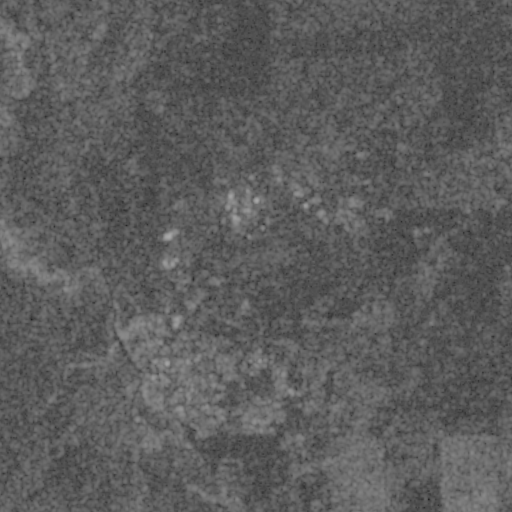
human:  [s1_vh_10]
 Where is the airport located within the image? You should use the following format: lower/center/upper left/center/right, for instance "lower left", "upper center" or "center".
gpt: The airport is located in the upper right of the image.
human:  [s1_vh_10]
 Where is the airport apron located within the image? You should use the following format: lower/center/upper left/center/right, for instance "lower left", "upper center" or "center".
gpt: The airport apron is located in the upper right of the image.
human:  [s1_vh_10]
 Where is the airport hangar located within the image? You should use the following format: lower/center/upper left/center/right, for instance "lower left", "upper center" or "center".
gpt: The airport hangar is located in the upper right of the image.
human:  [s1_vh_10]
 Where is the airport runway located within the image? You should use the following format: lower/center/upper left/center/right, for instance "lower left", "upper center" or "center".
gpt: The airport runway is located in the upper right of the image.
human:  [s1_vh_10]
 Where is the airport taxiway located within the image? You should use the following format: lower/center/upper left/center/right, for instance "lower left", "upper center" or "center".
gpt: The airport taxiway is located in the upper right of the image.
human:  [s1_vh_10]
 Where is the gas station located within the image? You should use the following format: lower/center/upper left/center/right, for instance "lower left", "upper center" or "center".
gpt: The gas station is located in the center of the image.
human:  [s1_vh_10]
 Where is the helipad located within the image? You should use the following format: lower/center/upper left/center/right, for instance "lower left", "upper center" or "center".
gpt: The helipad is located in the lower center of the image.
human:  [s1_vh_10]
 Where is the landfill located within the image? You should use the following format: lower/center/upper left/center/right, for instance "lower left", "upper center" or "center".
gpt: The landfill is located in the center left of the image.
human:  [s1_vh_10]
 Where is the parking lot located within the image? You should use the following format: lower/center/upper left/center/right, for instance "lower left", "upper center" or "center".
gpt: The parking lot is located in the lower left of the image.
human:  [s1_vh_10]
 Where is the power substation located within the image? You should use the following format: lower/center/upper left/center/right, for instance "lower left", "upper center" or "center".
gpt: The power substation is located in the center right of the image.
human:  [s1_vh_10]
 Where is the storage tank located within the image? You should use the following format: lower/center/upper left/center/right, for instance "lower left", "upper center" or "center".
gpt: The storage tank is located in the center of the image.
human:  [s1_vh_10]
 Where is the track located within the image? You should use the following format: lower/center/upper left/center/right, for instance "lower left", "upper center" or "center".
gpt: The track is located in the lower center of the image.
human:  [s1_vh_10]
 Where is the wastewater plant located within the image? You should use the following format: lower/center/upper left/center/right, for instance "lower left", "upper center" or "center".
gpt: The wastewater plant is located in the lower center of the image.
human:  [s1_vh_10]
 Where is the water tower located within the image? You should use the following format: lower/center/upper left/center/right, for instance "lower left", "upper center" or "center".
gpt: The water tower is located in the lower left of the image.
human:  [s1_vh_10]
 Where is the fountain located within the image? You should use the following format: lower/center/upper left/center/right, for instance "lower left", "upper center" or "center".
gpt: The fountain is located in the lower left of the image.
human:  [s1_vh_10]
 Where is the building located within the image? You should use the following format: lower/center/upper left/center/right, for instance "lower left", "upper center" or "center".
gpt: There is no building in the image.

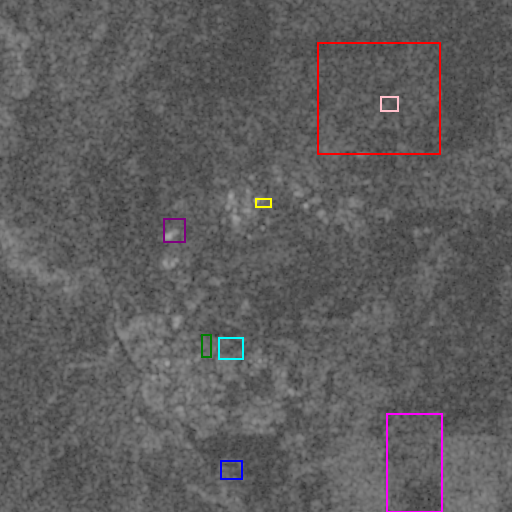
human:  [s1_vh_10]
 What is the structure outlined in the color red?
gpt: The structure outlined in red is an airport.
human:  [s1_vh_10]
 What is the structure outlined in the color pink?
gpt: The structure outlined in pink is an airport apron.
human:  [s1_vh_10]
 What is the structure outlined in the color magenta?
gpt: The structure outlined in magenta is a crop field.
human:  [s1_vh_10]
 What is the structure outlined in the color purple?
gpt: The structure outlined in purple is a landfill.
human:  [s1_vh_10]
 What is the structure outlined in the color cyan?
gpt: The structure outlined in cyan is a park.
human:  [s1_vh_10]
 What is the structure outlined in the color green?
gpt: The structure outlined in green is a track.
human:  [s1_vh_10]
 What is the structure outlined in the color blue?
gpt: The structure outlined in blue is a wastewater plant.
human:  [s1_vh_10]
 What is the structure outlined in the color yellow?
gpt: The structure outlined in yellow is a building.
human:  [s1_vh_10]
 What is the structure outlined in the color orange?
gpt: There is no orange outline.